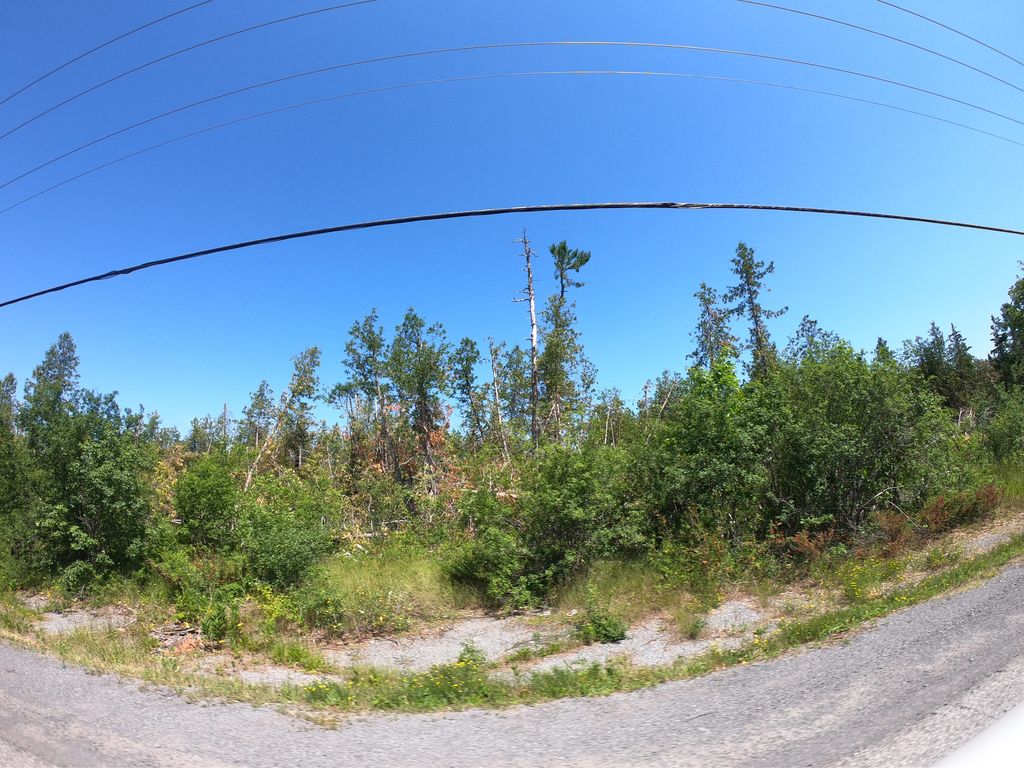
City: ottawa-gatineau